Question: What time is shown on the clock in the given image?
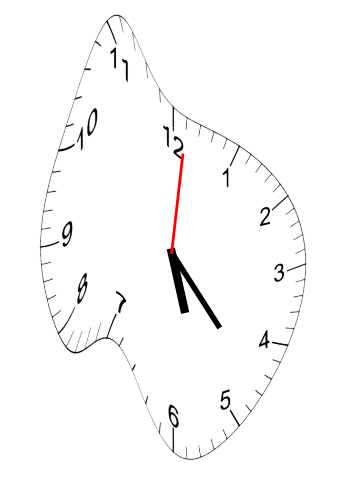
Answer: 05:23:01